Question: I have a specific request to reflect a user only once if that user has more than one policy,i need a way to left blank duplicated fields and only show real value one time like below:

'''
CREATE OR REPLACE FUNCTION get_user_name(user_pk NUMERIC)
RETURNS text AS
$body$
DECLARE users_array NUMERIC[];
BEGIN
IF (select array_position(users_array, user_pk)) THEN
return ' ';
ELSE
users_array = array_append(users_array, user_pk);
return (SELECT first_name || ' ' || last_name FROM user where id=user_pk);
END IF;
END
$body$
LANGUAGE plpgsql;
SELECT
row_number() OVER () as id,
get_user_name(user_pk := users.id) as client,
policy.policy as policy,
FROM policies_policy as policy
INNER JOIN user users
order by users.id;
'''
I need a way to not re declare users_array every time function called
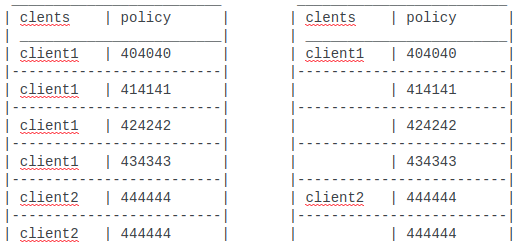
Answer: Assuming the right hand picture is what you want, there is no need for a function:
'''
SELECT case when
row_number() OVER (partition by u.id) = 1 then concat_ws(' ', u.first_name, u.last_name)
end as as name,
p.policy
FROM policies_policy as policy
JOIN "user" u on u.id = policy.user_pk
order by u.id;
'''
Or alternatively, simply collect all policies for each user in a comma separated list:
'''
SELECT u.id,
string_agg(p.policy::text, ',') as policies
FROM policies_policy as policy
JOIN "user" u on u.id = policy.user_pk
group by u.id
order by u.id;
'''